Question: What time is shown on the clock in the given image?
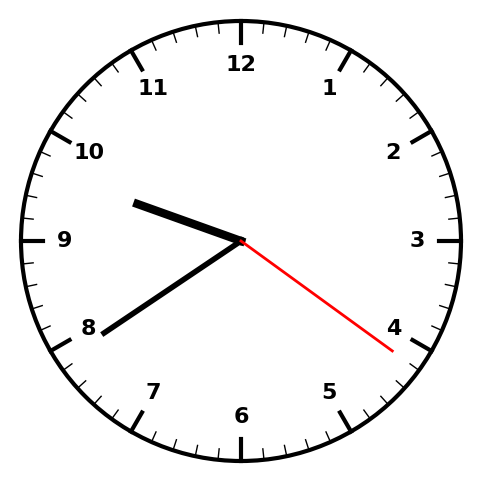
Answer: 09:39:21